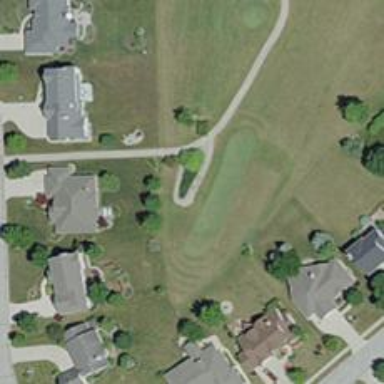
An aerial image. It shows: Path for both roads and golfers.